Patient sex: M
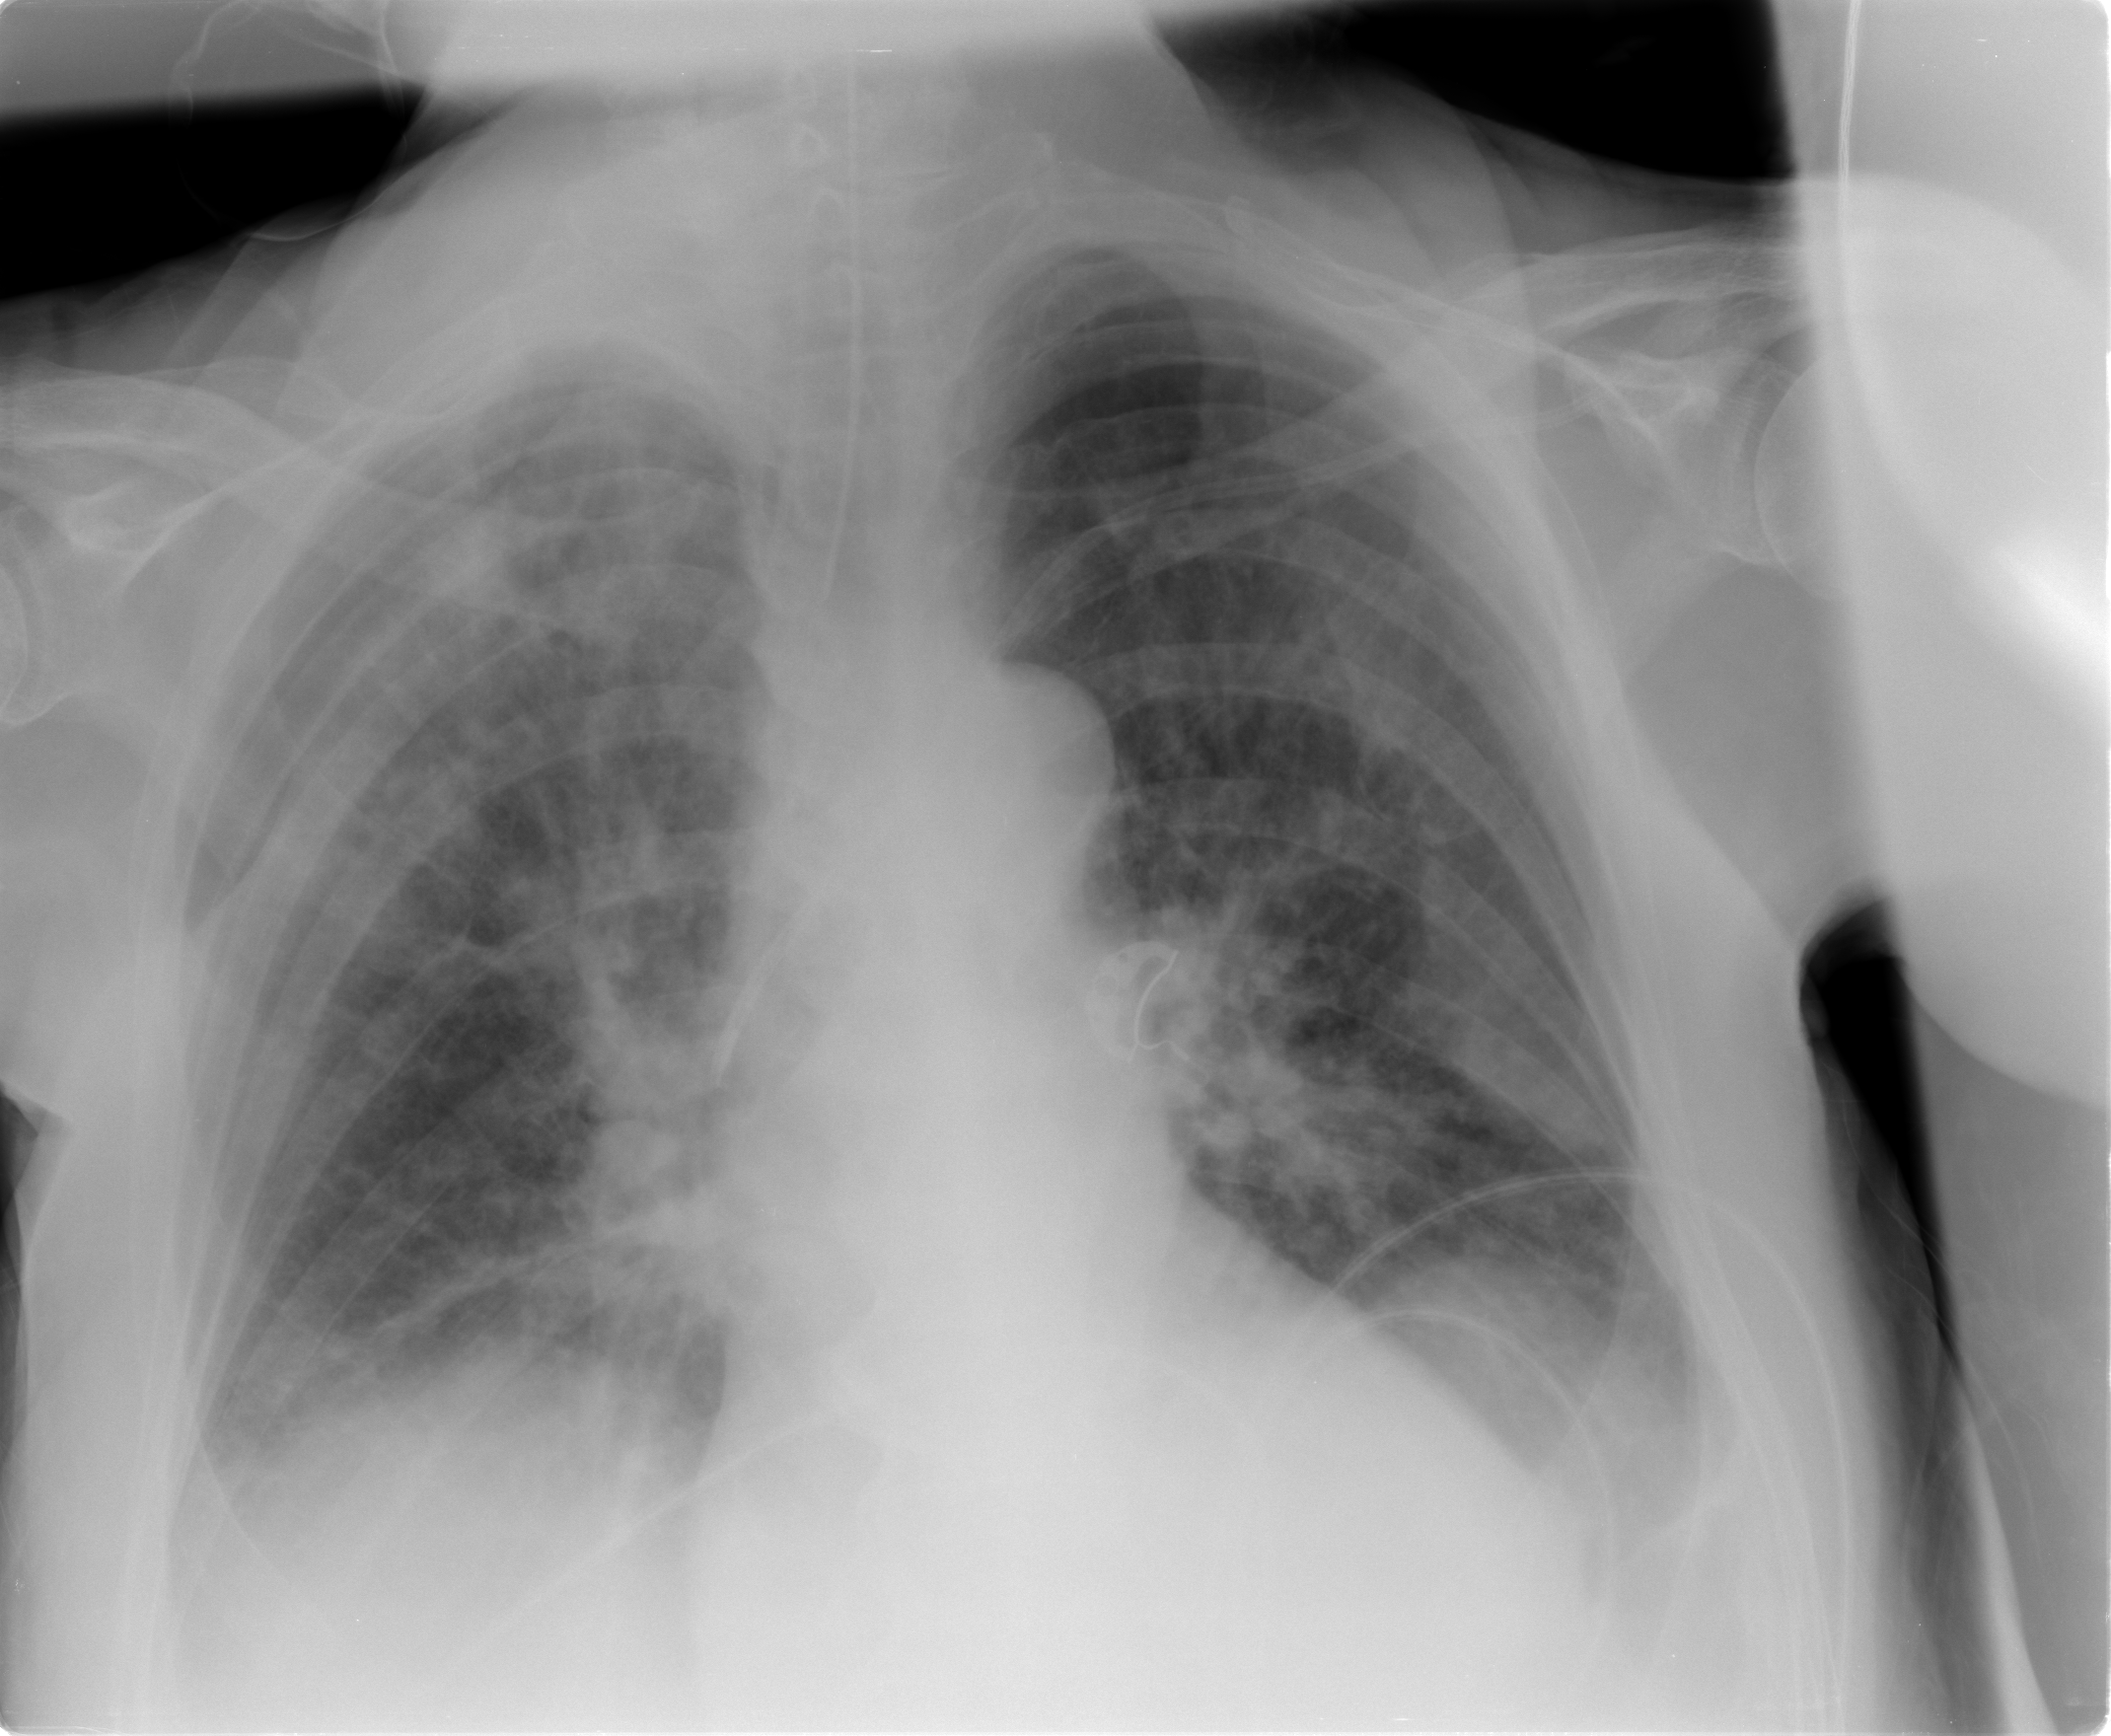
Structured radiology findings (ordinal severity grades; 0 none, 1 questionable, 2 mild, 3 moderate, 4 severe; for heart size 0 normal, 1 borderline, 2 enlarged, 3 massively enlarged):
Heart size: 2
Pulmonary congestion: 2
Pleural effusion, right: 2
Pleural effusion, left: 2
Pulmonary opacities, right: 3
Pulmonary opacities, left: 2
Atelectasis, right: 2
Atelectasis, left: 1